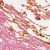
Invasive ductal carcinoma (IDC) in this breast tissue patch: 0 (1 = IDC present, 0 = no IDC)